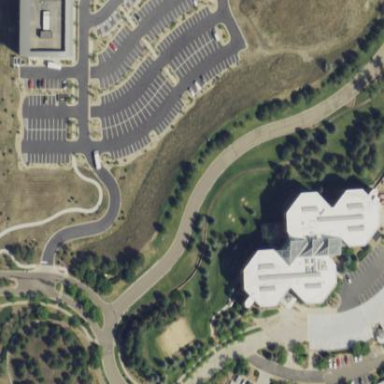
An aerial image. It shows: Building.